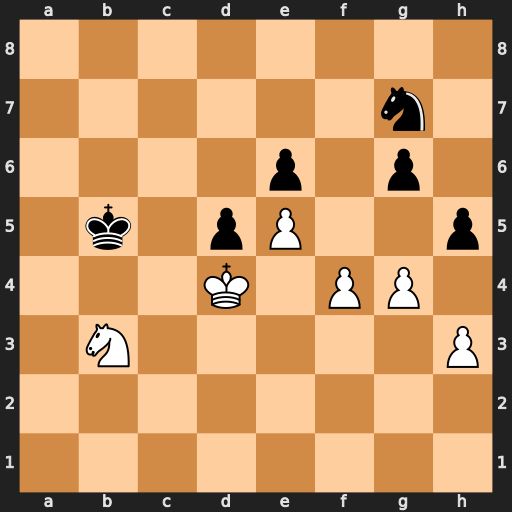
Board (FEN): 8/6n1/4p1p1/1k1pP2p/3K1PP1/1N5P/8/8
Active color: w
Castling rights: -
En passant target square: -
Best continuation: Nd2 hxg4 hxg4 Ne8 Nf3